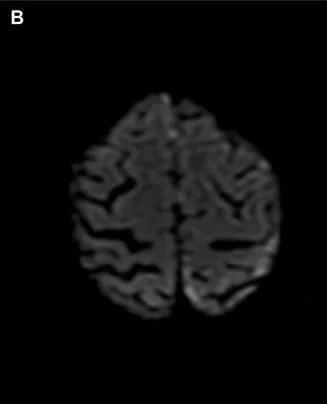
Brain magnetic resonance imaging (MRI):Rheumatoid meningitis. (B) Finite areas of diffusion restriction of the left parietal cortex near the vertex on axial diffusion weighted imaging (DWI) sequence.
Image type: radiology (mri)